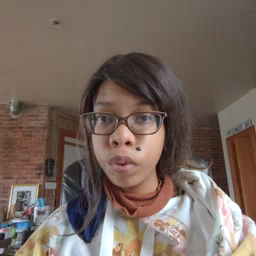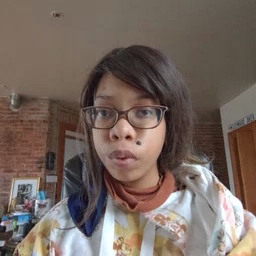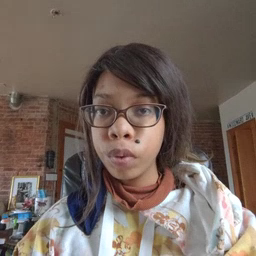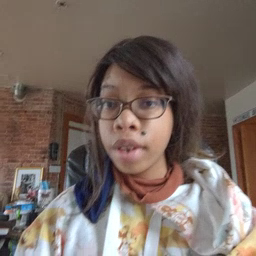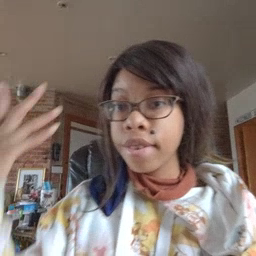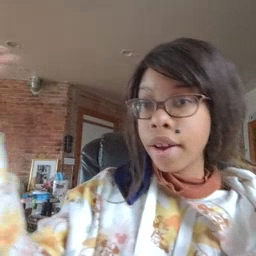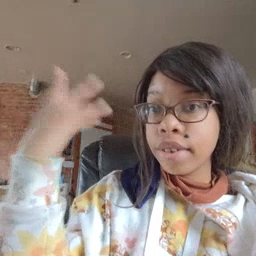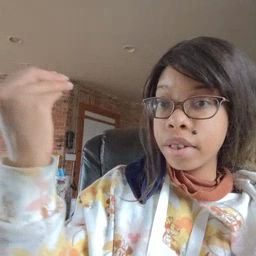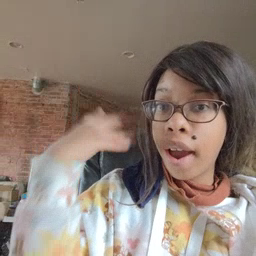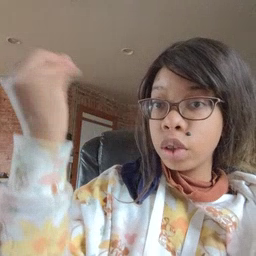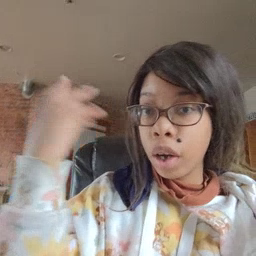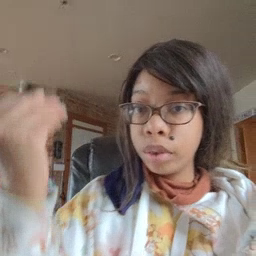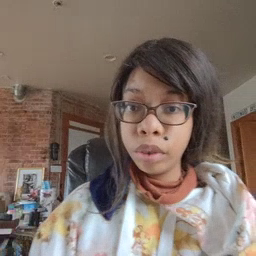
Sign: outside